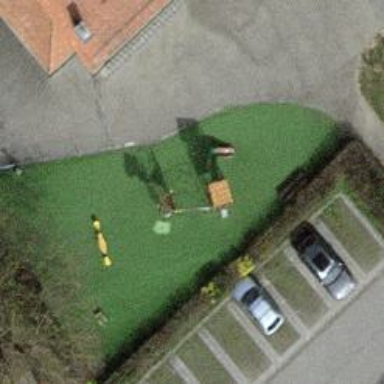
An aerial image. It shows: Playground area for leisure land.